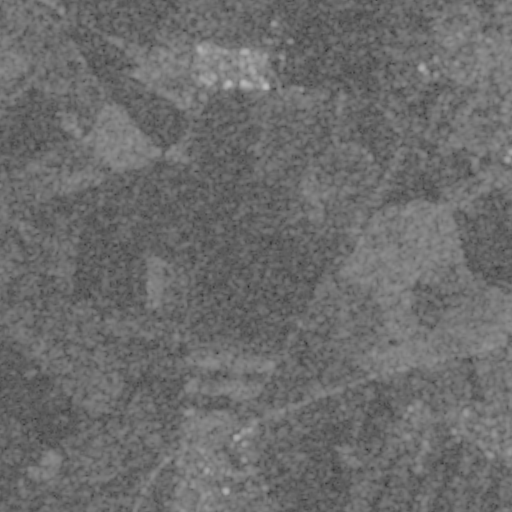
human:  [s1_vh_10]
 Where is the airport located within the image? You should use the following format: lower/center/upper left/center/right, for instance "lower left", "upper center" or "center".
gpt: The airport is located in the upper right of the image.
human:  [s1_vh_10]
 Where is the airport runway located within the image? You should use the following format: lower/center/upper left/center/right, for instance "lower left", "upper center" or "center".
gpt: The airport runway is located in the upper center of the image.
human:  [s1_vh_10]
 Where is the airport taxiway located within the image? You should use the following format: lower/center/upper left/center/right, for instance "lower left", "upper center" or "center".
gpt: The airport taxiway is located in the upper center of the image.
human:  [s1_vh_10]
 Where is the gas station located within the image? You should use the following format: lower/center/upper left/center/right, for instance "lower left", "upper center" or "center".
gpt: The gas station is located in the upper right of the image.
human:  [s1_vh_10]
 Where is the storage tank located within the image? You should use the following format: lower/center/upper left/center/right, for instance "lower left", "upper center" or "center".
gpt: The storage tank is located in the upper right of the image.
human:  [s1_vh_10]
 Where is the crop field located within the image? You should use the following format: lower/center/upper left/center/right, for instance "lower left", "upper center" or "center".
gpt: There is no crop field in the image.

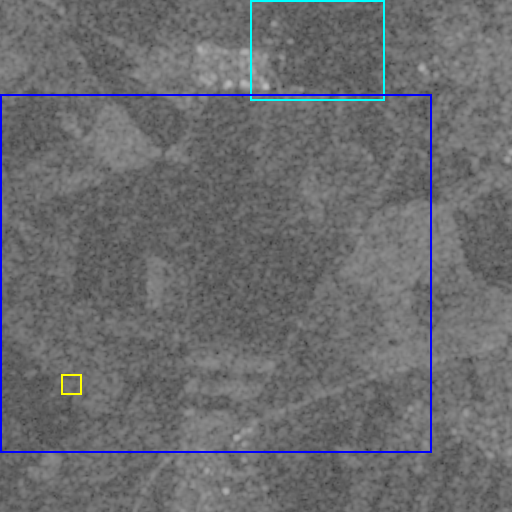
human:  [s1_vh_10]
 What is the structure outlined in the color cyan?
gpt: The structure outlined in cyan is an airport.
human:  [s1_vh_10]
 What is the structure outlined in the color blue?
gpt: The structure outlined in blue is a crop field.
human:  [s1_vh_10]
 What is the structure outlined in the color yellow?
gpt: The structure outlined in yellow is a park.
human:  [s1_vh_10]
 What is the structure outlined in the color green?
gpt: There is no green outline.